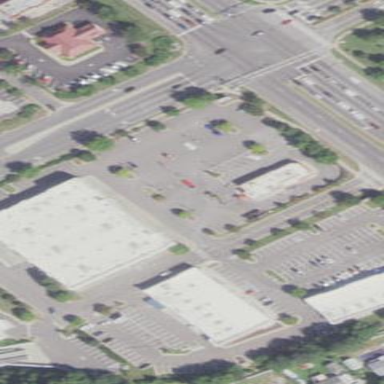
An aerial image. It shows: Retail area.